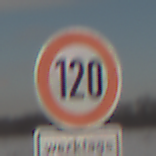
Verkehrszeichen: Geschwindigkeit120
Zusatzzeichen unten: ZeitangabenMitBeschraenkungAufWochentage7
Umgebung: Outdoor, Nature
Tageszeit: MorningAfternoon
Wetter: Overcast
Licht: Natural
Jahreszeit: Winter
Kontrast: LowContrast